Interaction volume radius: 5 \u00c5
Interaction volume height: 30 \u00c5
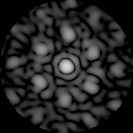
Disorder parameter: 0.5687